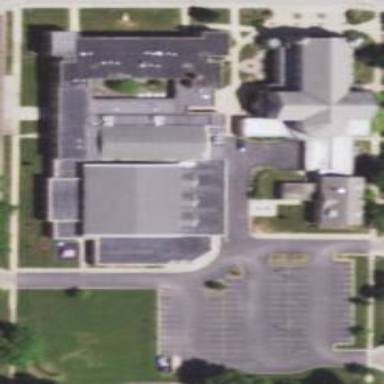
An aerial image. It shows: School.